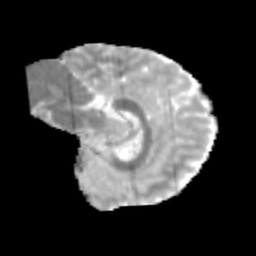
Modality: MD
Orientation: sagittal
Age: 9
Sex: male
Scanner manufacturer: siemens
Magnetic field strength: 3 T
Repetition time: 3.8 s
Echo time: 0.07 s